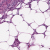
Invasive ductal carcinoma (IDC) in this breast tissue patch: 1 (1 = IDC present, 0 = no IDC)